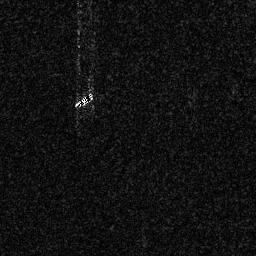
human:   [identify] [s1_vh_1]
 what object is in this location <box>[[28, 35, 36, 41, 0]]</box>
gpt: <ref>1 small ship at the center</ref>